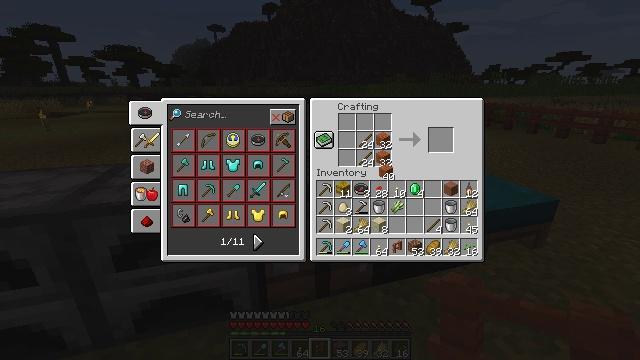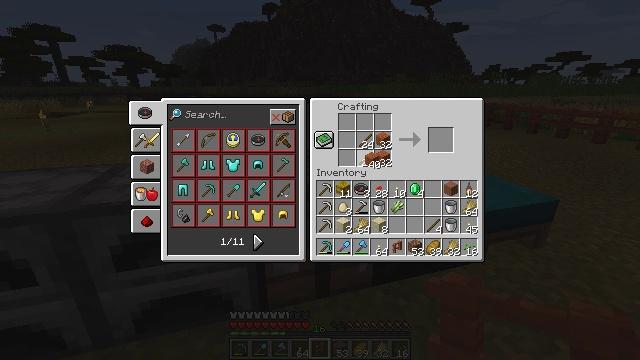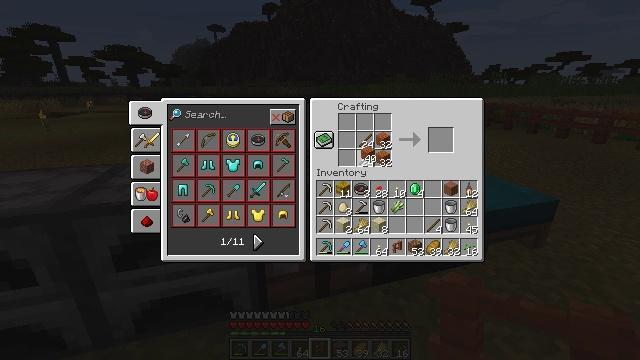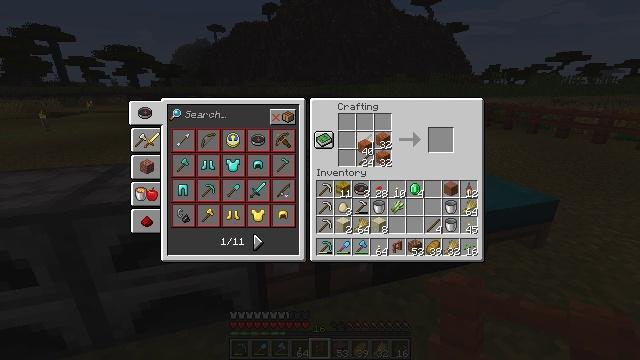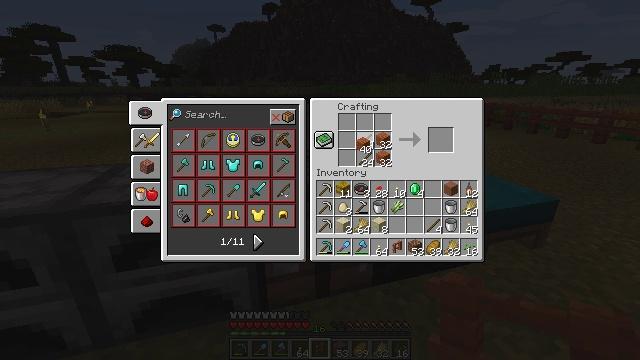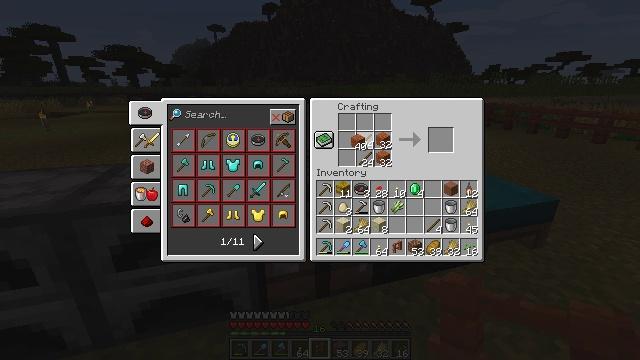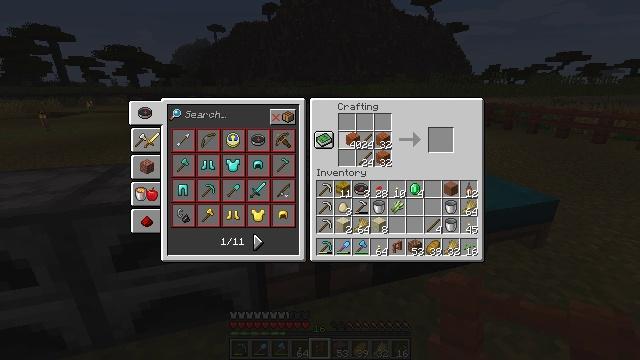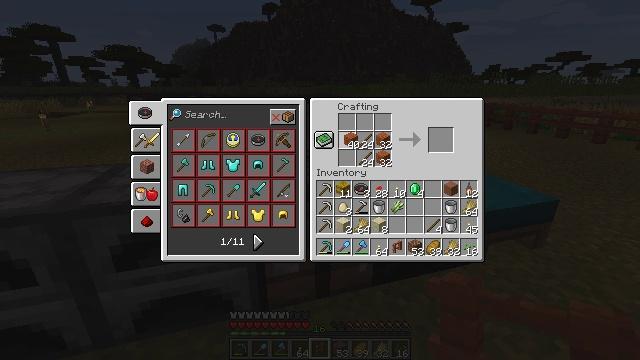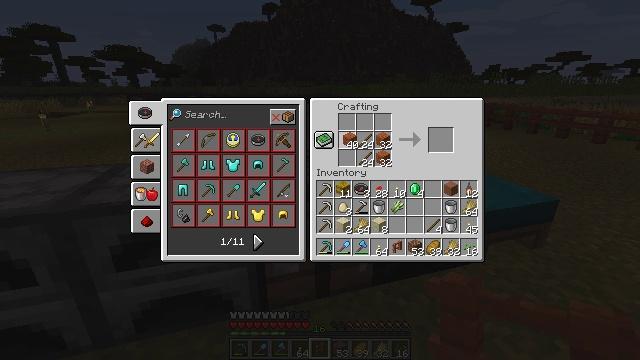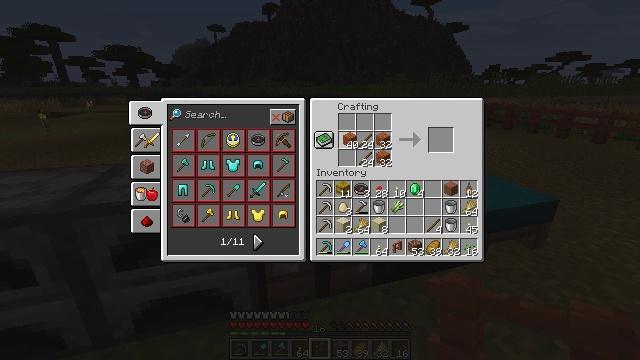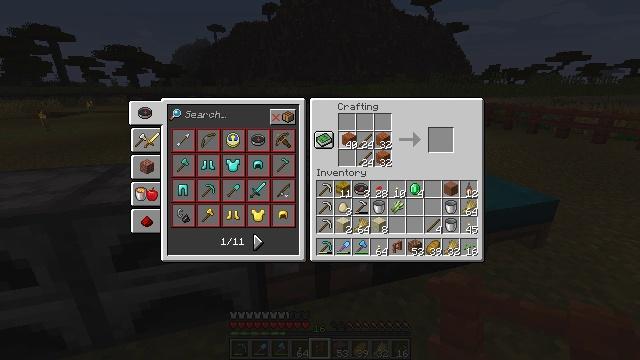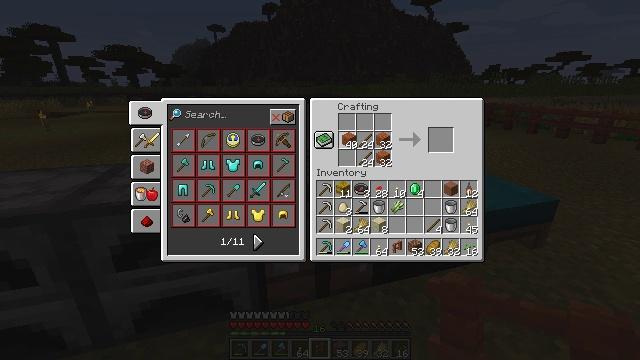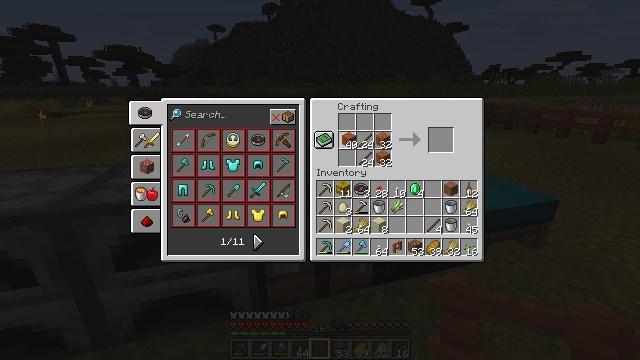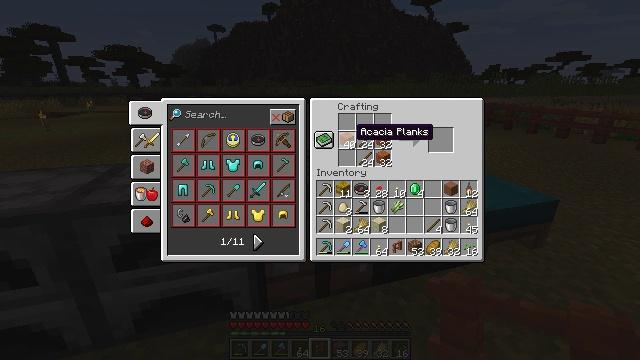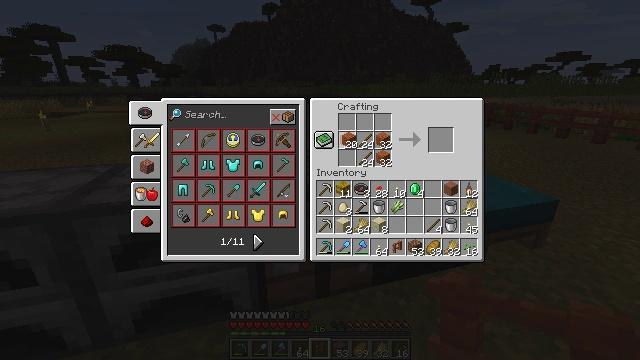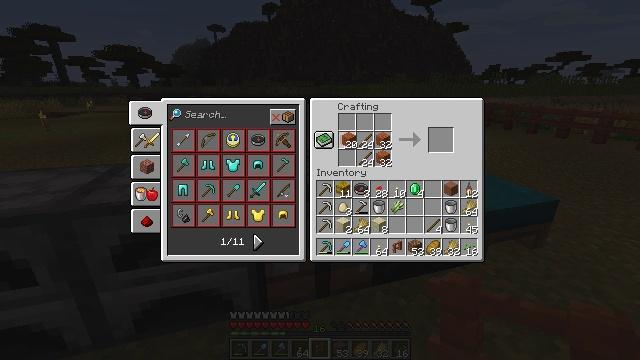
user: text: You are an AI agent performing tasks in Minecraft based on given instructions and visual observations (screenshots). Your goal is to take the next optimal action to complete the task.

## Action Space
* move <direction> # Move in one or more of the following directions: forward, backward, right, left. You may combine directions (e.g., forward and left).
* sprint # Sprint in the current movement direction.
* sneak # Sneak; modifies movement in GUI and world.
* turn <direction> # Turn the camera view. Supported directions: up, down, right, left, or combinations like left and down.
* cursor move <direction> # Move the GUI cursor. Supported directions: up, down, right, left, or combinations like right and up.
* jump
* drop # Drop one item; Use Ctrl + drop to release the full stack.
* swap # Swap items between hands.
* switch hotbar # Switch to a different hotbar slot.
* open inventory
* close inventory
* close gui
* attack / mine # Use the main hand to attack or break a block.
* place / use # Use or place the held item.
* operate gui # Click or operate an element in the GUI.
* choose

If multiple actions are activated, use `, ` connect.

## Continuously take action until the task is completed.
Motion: motion action
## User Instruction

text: Open the crafting table to make an acacia fence.
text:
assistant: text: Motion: cursor move left and up
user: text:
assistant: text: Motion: no_op
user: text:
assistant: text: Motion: cursor move up
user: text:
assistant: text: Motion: no_op
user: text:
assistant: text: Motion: no_op
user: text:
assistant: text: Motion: no_op
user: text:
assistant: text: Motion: no_op
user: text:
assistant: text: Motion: no_op
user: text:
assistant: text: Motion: no_op
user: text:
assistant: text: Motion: operate gui
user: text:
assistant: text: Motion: operate gui
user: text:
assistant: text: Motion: operate gui
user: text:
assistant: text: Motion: no_op
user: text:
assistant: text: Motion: choose
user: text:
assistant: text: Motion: choose
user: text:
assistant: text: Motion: choose
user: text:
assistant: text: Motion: no_op
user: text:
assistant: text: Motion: cursor move down
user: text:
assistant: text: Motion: no_op
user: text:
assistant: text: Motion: no_op
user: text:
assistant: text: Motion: operate gui
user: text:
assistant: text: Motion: operate gui
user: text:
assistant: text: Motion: no_op
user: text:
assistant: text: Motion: no_op
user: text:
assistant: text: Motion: cursor move right
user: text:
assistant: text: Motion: cursor move right
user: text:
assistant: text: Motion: cursor move right
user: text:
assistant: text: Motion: cursor move right
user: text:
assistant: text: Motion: cursor move right
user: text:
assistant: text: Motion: no_op